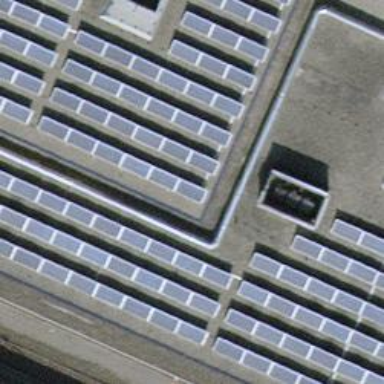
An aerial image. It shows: Solar power generator with photovoltaic panels.